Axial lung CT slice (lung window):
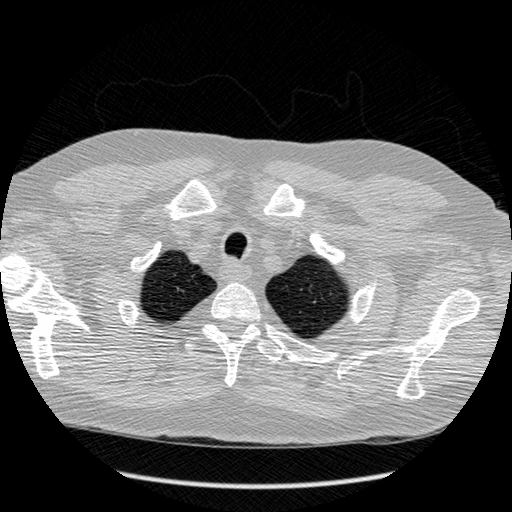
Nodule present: no